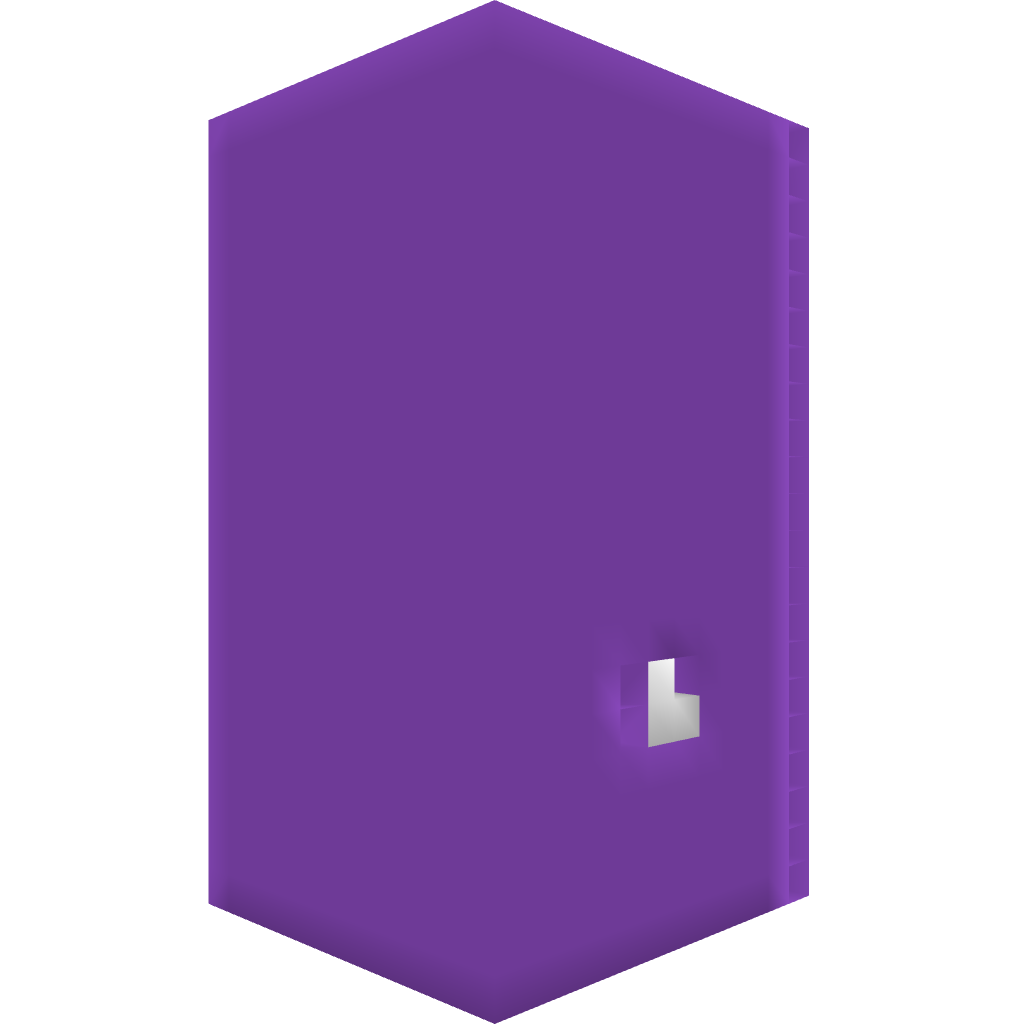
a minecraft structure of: WitchHouse bad low quality